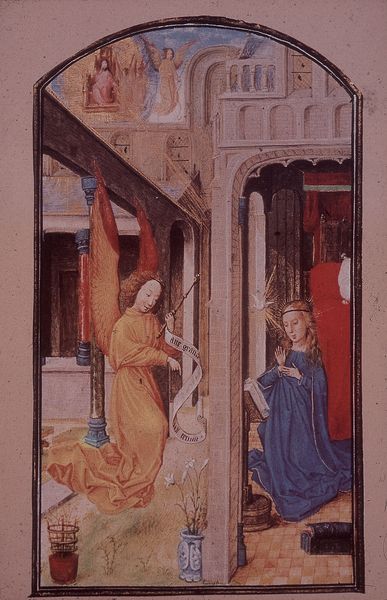
Titel: Stundenbuch der Maria von Burgund
Künstler: Liévin van Lathem
Institution: Wien, Österreichische Nationalbibliothek
Schlagwörter: blau, flügel, gott, himmel, gelb, blumen, kleid, orange, pfeiler, raum, säule, säulen, zimmer, rot, architektur, taube, innenraum, vorhang, gewand, interieur, engel, vase, bogen, rundbogen, bett, durchgang, text, knien, lilie, jesus, lilien, maria, erzengel, verkündigung, banderole, blendbögen, dreifaltigkeit, gabriel, van eick, heilige geist, fußbodenmuster